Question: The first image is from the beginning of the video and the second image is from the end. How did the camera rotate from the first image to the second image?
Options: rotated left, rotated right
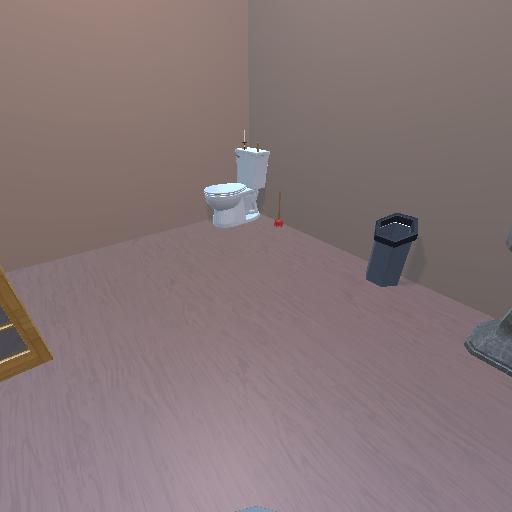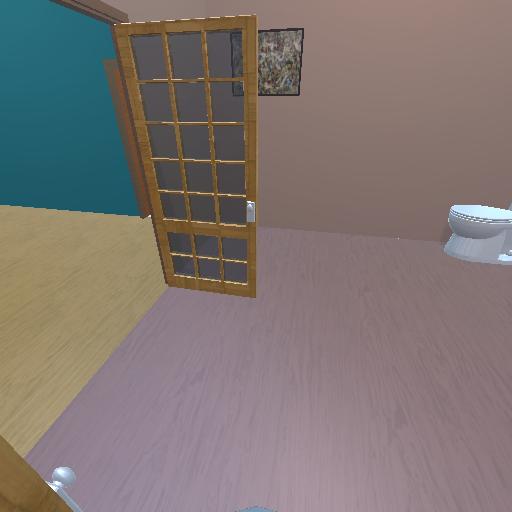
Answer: rotated left